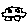
Label: car